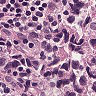
Metastatic tissue present: yes